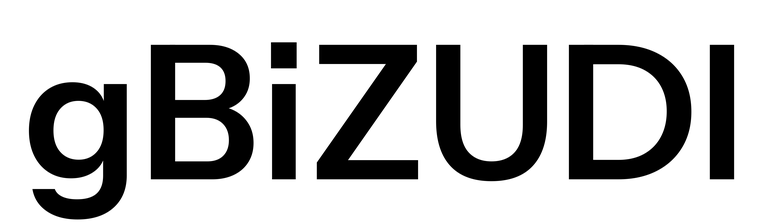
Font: InstrumentSans_SemiBold